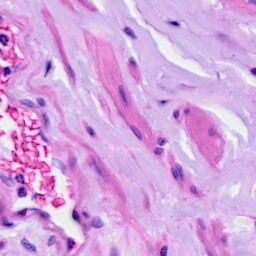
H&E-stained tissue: Ovarian